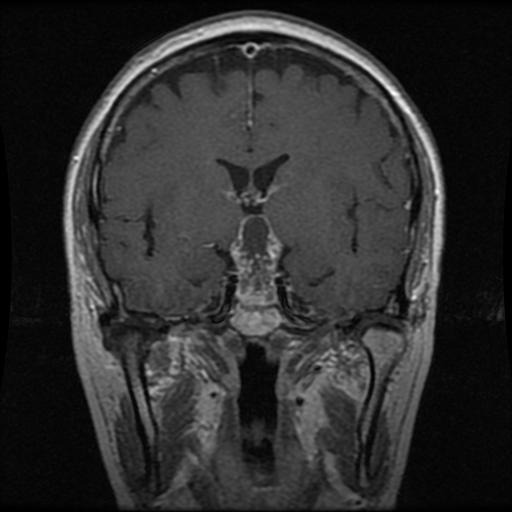
Label: pituitary